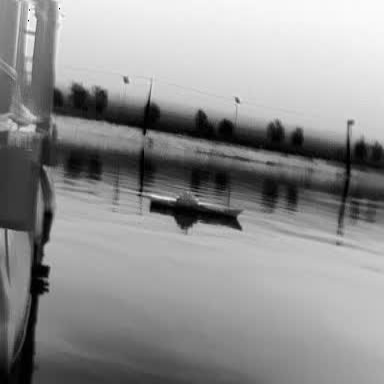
There is a warship in the infrared image.